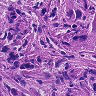
Metastatic tissue present: yes